The image is the raw time-domain waveform of a rolling-element bearing's vibration signal. Classify the bearing condition as one of: normal, inner_race, outer_race, ball.
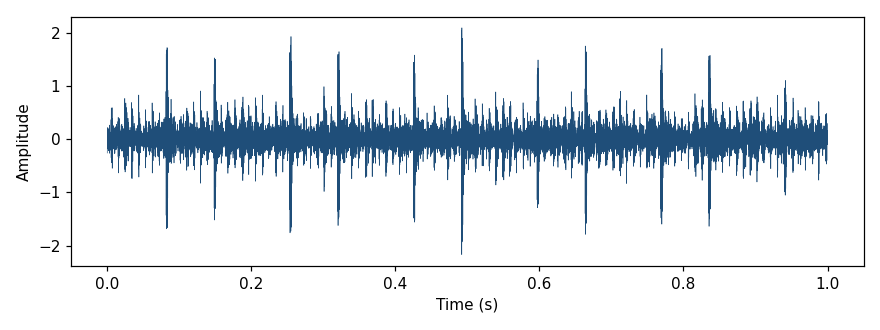
Answer: outer_race